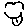
Label: smiley face